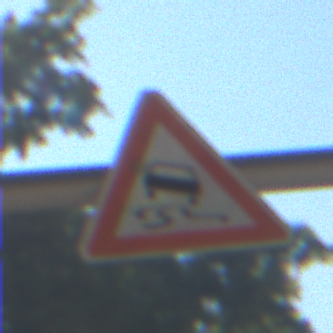
Verkehrszeichen: SchleuderOderRutschgefahr
Umgebung: Outdoor, RoadRail
Tageszeit: Midday
Wetter: Clear
Licht: Natural
Jahreszeit: NotSpecified
Kontrast: HighContrast